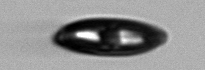
Label: pennate